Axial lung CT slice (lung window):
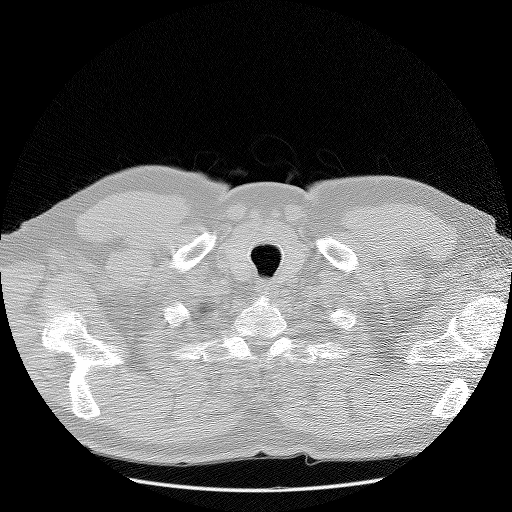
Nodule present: no